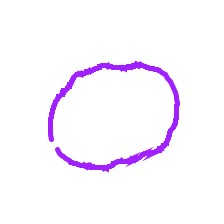
Shape: circle